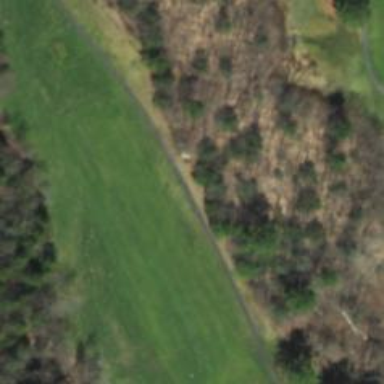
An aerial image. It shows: Area with grass used as rough in golf course.